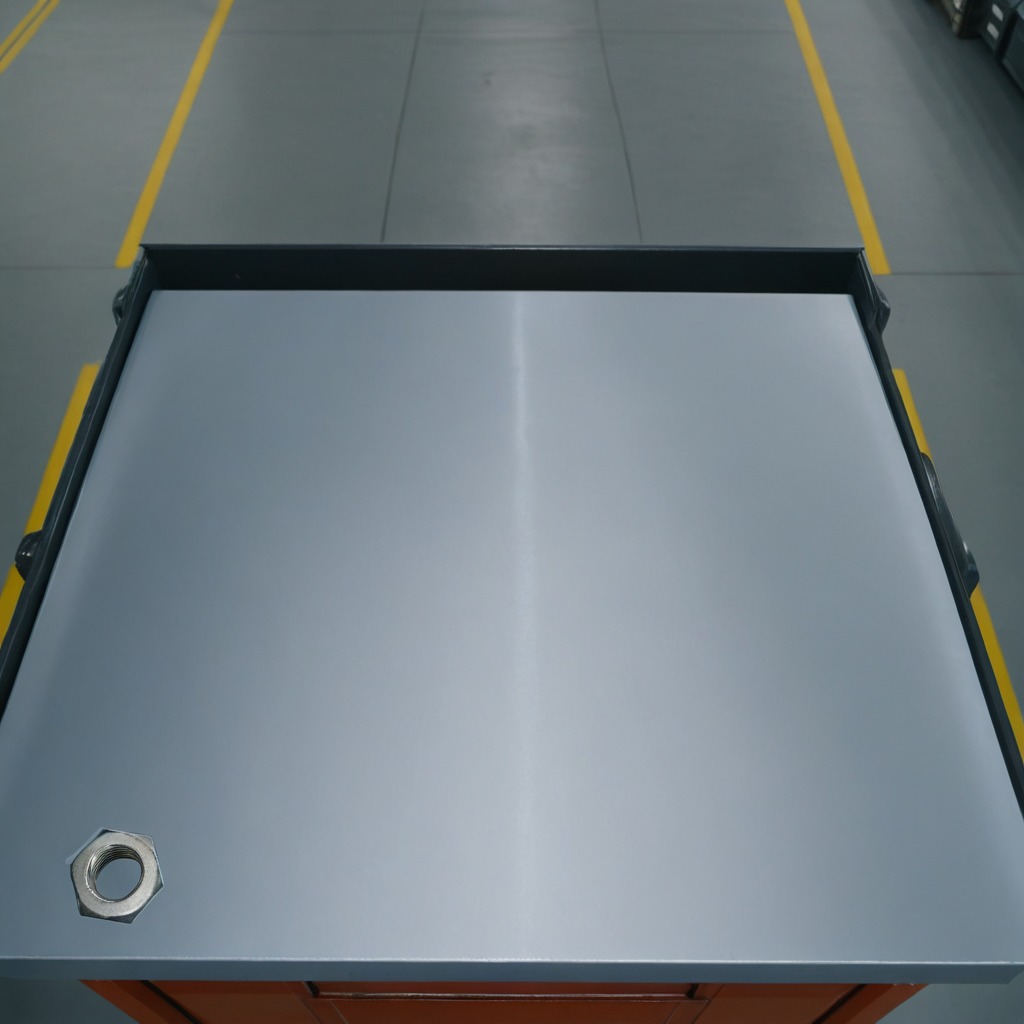
A metal nut is lying on the toolbox surface in an airplane hangar workshop.